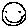
Label: smiley face